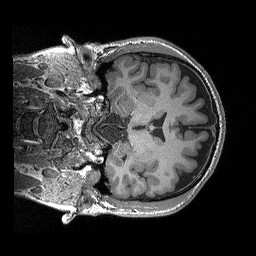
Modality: T1w
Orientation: coronal
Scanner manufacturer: siemens
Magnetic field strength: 3 T
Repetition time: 2.3 s
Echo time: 0.00298 s